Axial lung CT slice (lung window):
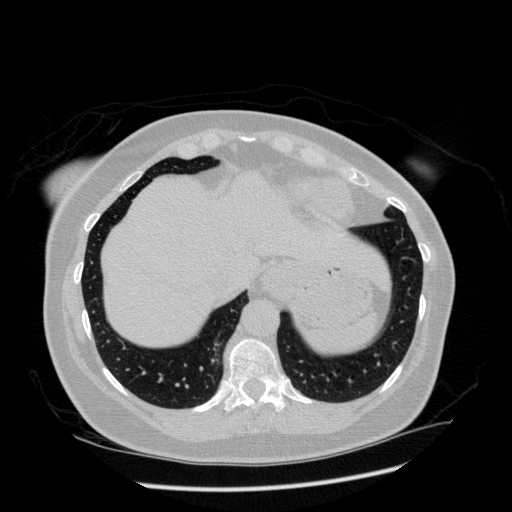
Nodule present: no